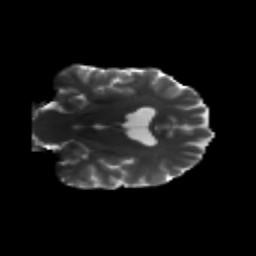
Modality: T2w
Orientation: coronal
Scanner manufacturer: siemens
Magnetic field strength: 3 T
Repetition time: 8.8 s
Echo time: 0.085 s